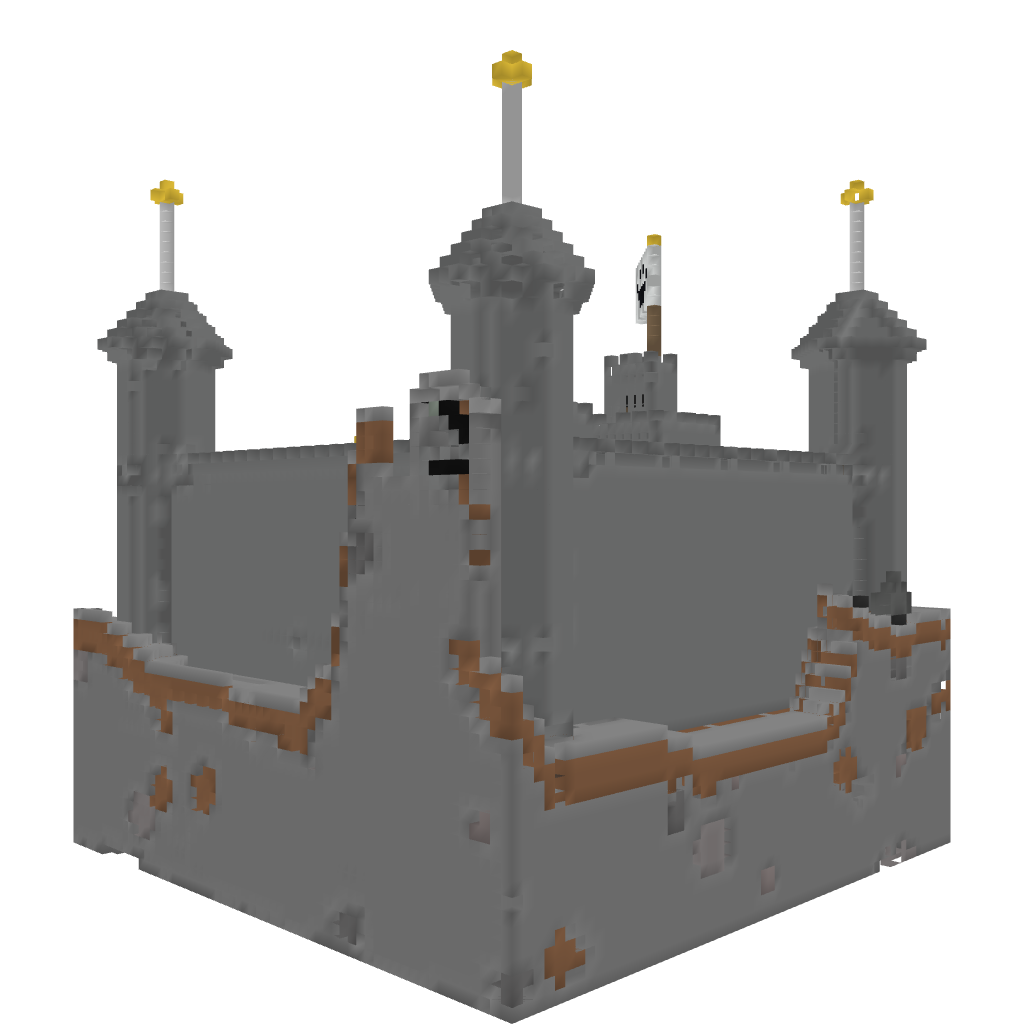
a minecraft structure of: castle 2